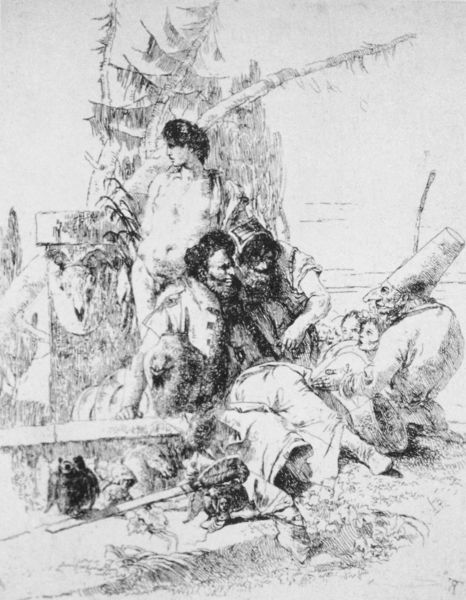
Titel: Pulcinella, zwei Magier und ein Jüngling (Scherzi)
Künstler: Giambattista Tiepolo
Schlagwörter: akt, baum, mann, nackt, bäume, menschen, hut, männer, nase, schwarz, weiss, zeichnung, hund, alte, schädel, natur, sitzend, gewänder, kinder, stock, grafik, rast, bank, figuren, schaf, orient, hakennase, bleistift, tanne, gruppenbild, türkisch, jüngling, fichten, zwerg, rabe, geweih, eule, zeige, ausruhen, nackter mann, ziegenbock, osmanisch, türkei, grotesk, buckel, widder, schafskopf, grimm, verwunderung, tane, widderkopf, osmanien, lange nase, ng, geschichtenerzähler